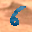
Label: 6